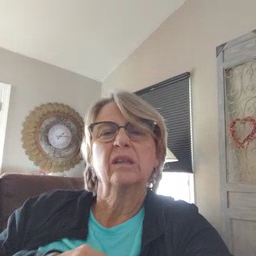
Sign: sticky